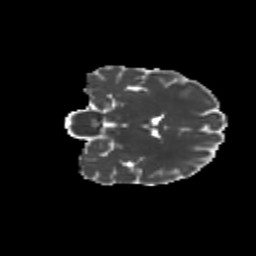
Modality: MD
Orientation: coronal
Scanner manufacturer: siemens
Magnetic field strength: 3 T
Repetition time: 9.2 s
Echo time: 0.084 s